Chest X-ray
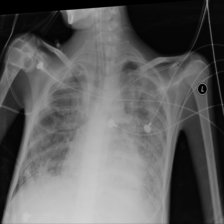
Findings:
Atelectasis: negative
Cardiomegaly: negative
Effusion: negative
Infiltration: negative
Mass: negative
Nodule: negative
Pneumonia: negative
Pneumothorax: negative
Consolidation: negative
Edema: negative
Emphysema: negative
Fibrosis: positive
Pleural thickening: negative
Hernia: negative